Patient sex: F
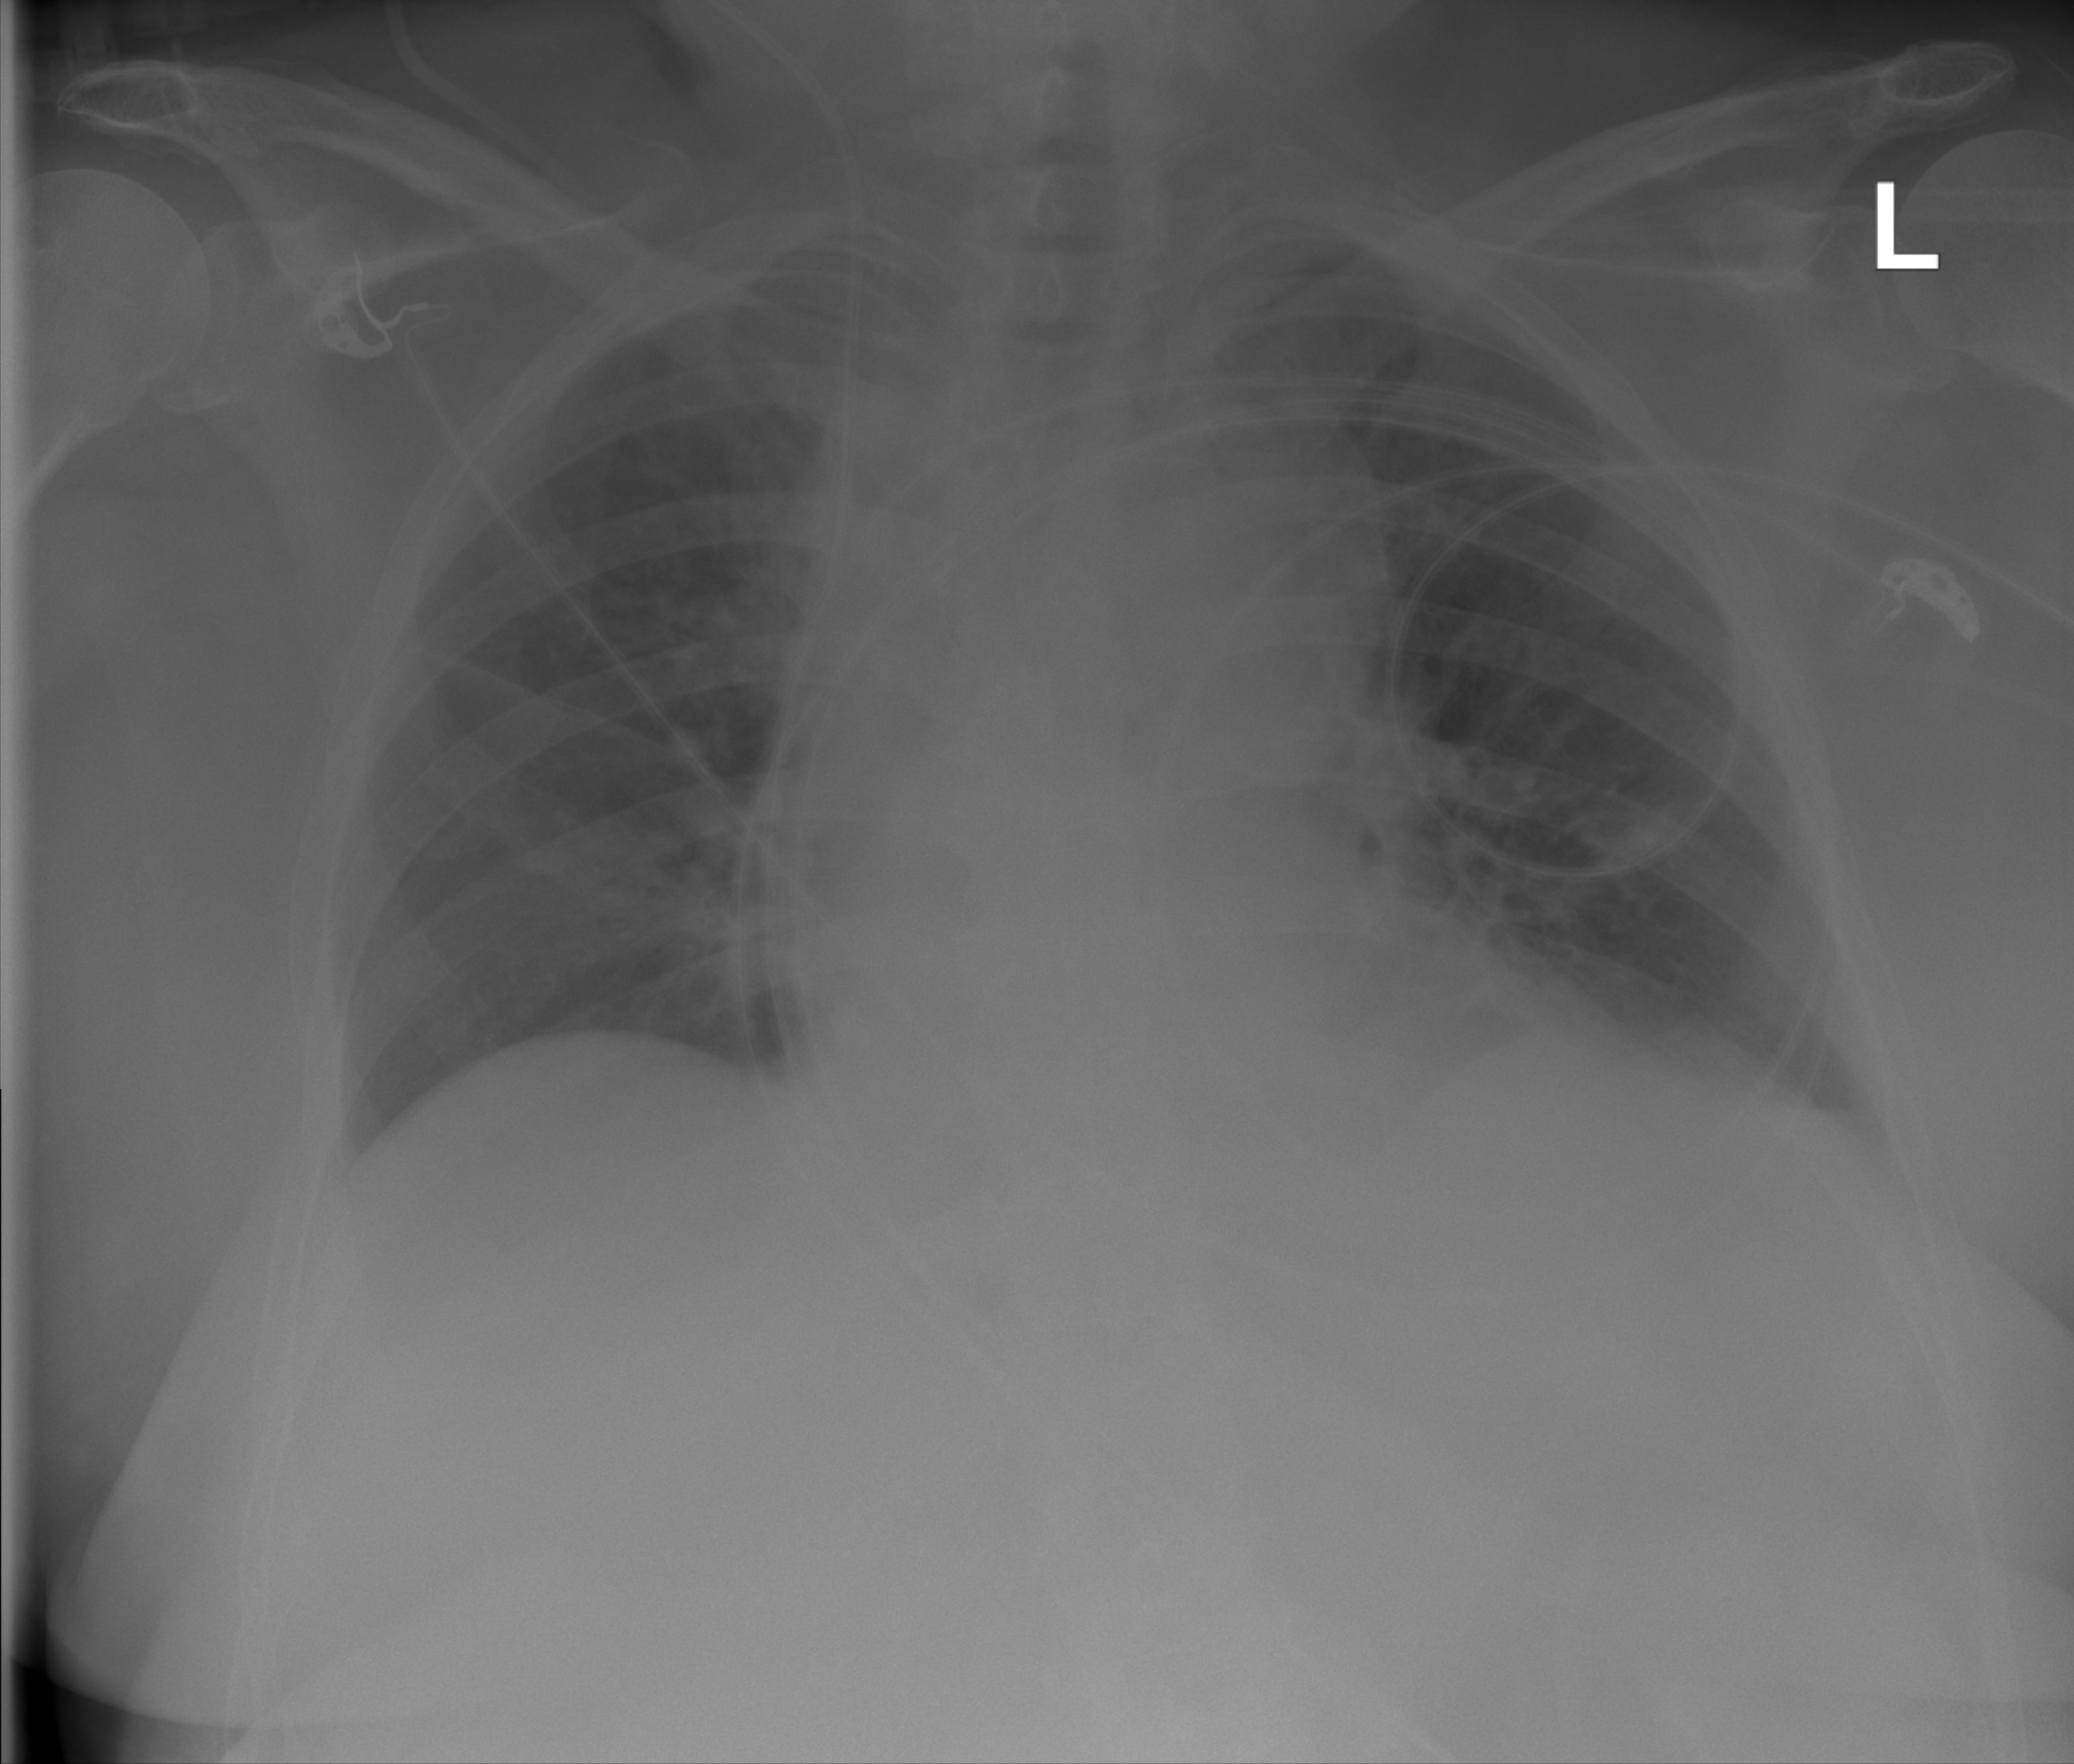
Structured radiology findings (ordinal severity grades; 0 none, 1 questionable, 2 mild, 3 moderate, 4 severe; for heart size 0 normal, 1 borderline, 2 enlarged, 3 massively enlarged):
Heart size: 2
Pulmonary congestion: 2
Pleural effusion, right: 0
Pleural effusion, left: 1
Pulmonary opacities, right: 0
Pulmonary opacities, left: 0
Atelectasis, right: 0
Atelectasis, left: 0